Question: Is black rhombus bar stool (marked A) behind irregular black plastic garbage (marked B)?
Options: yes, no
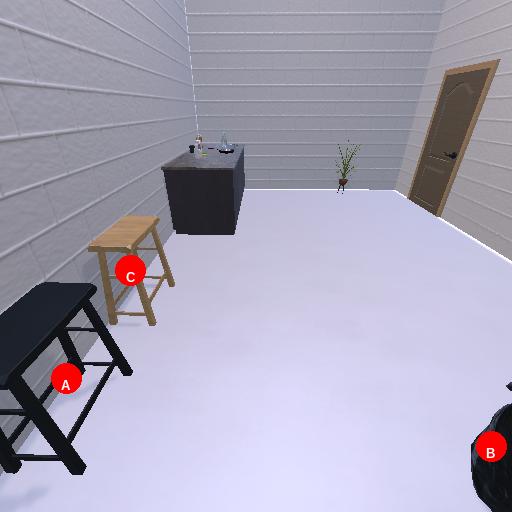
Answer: yes